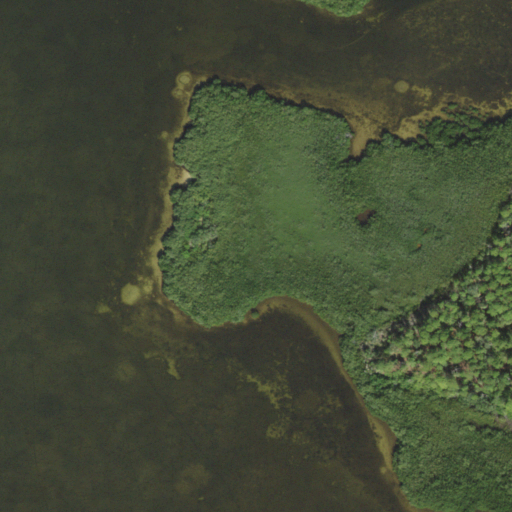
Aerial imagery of cape in Florida named Danenman Point containing open water, woody wetlands, and herbaceous wetlands